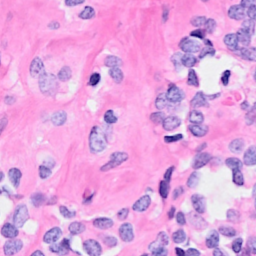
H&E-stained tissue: Breast